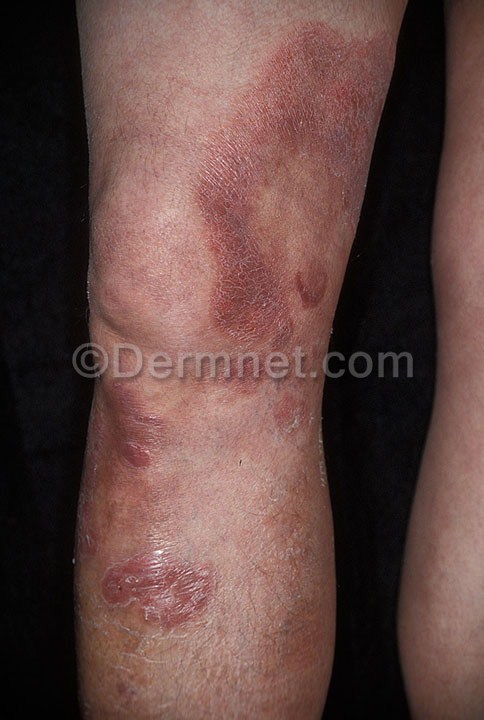
Disease: Actinic Keratosis Basal Cell Carcinoma and other Malignant Lesions